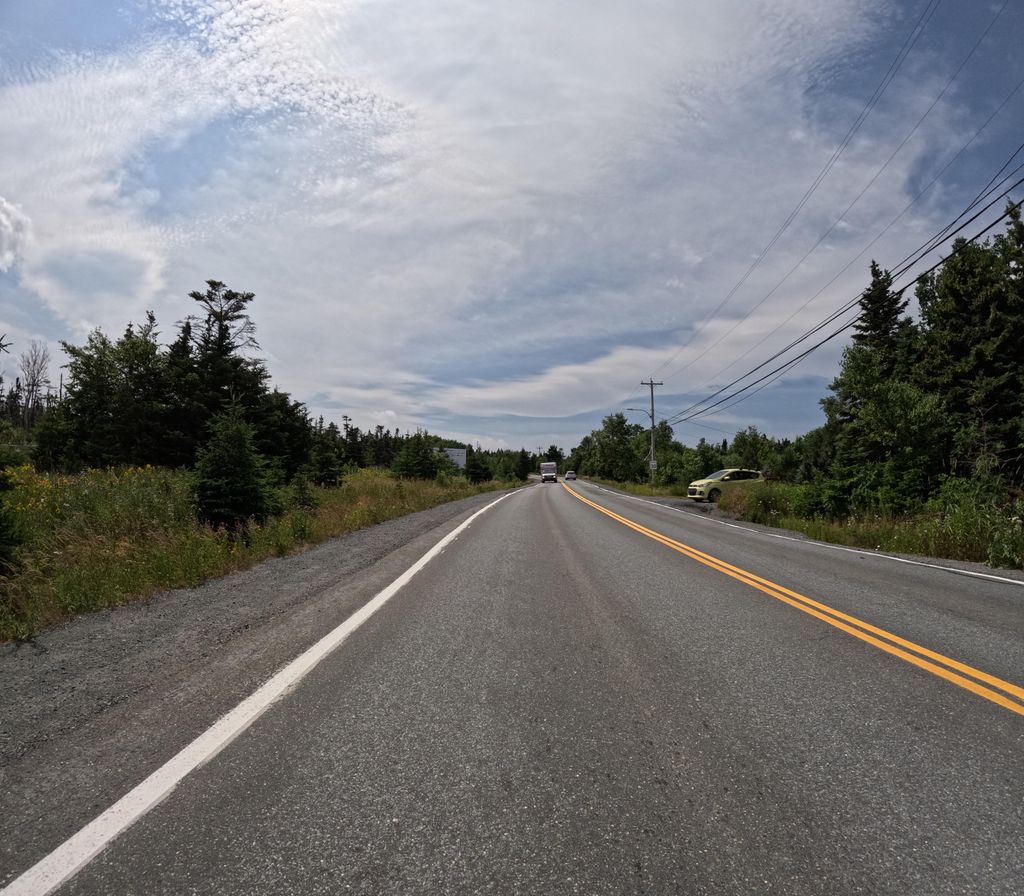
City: st_johns